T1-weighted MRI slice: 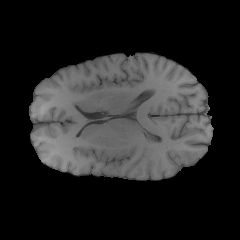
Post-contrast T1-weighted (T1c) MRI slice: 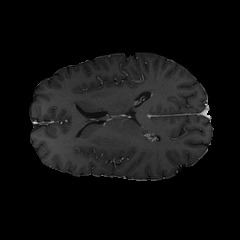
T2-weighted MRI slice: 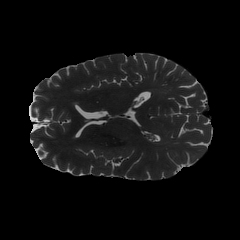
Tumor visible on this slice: no